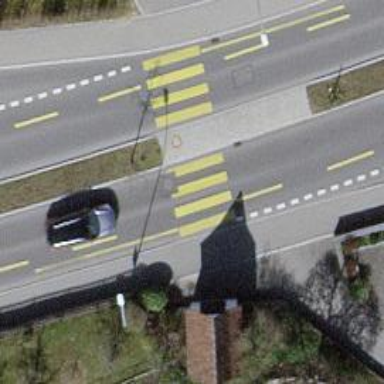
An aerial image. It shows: Uncontrolled zebra crossing on the road.